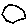
Label: hexagon